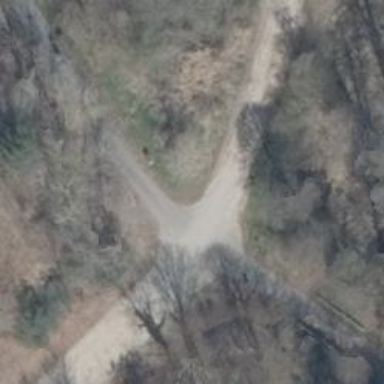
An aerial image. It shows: Path with asphalt surface and grade 1 track type. It is designated as bicycle road.